Question: i Have an Array of Objects Like this:
The array is sorted based on the date:
'''
//My Actual React Context Dates are built with Date() and like this: Fri Apr 16 2021 13:22:24 GMT+0430 (Iran Daylight Time)
const transactions = [
{
"amount": 42,
"text": "",
"date": "2021-04-16T08:52:24.408Z",
"type": "Expense",
"category": "Car",
"id": "dda58c24-92fc-431f-a4eb-d89fad5cdf81"
},
{
"amount": 3000,
"text": "",
"date": "2021-04-14T19:30:00.000Z",
"type": "Income",
"category": "Salary",
"id": "915db4d8-1b20-4455-be06-c50b15920ae8"
},
{
"amount": 2997,
"text": "",
"date": "2021-03-17T20:30:00.000Z",
"type": "Income",
"category": "Salary",
"id": "ec1608b1-dc4f-428d-9d41-006322b2cf78"
},
{
"amount": 19993,
"text": "",
"date": "2021-02-01T20:30:00.000Z",
"type": "Income",
"category": "Salary",
"id": "5f51a268-4d68-4407-87f2-3156d27d5084"
},
{
"amount": 1000,
"text": "",
"date": "2021-01-06T20:30:00.000Z",
"type": "Expense",
"category": "Salary",
"id": "554b0776-8fad-46da-9609-e617f33b4e0e"
},
{
"amount": 96,
"text": "",
"date": "2020-08-06T19:30:00.000Z",
"type": "Income",
"category": "Salary",
"id": "1b806abf-9012-477f-9f1b-c99c53e1cb7d"
}]
const formatedDate = transactions.map((item) => {
return {
...item,
year: item.date.getFullYear(),
month: item.date.getMonth(),
};
});
'''

I have two questions:
1. How can I group them by Year and month?
2. How can I map over sorted and grouped output and make my page?
I found out that if I group them as One Object because objects can not be sorted I can't iterate over them.
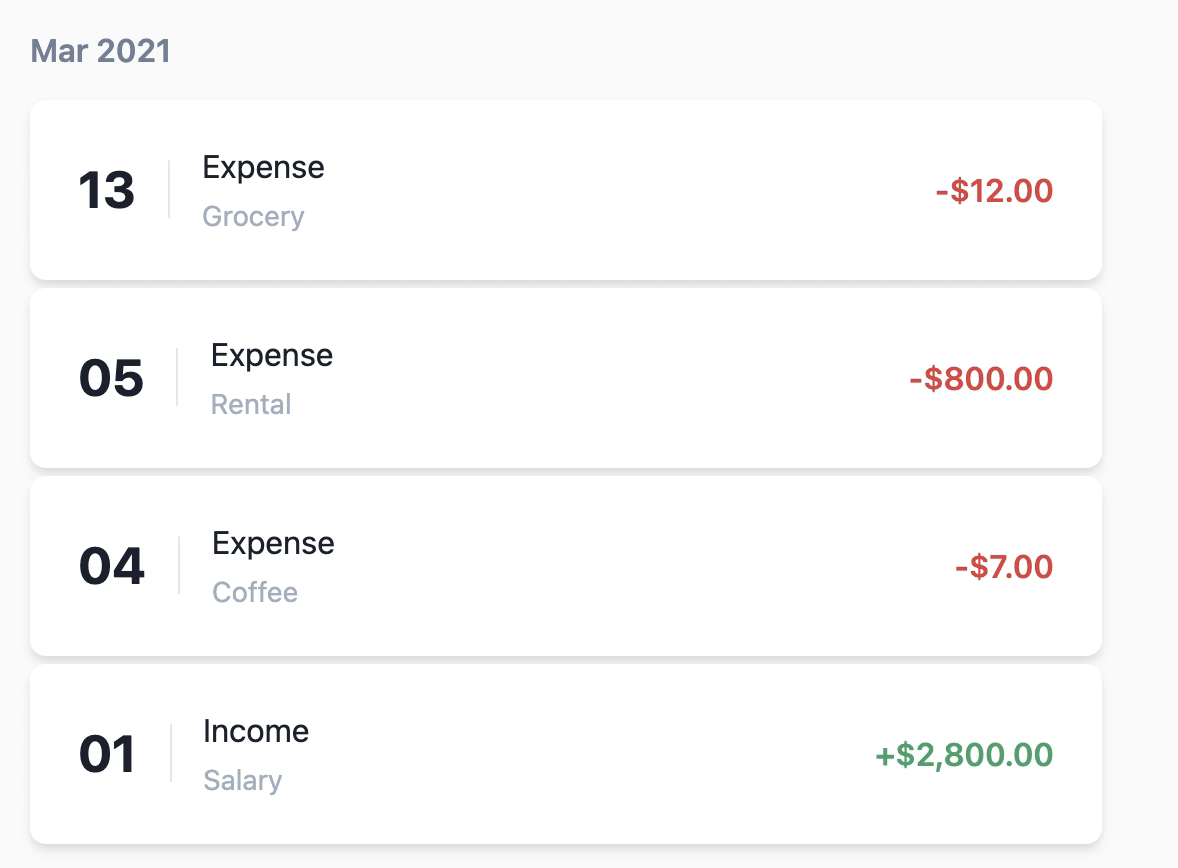
Answer: Alright! So this is a bit of a two-part task. First we'll conquer the object reorganization into years and months and then work on the actual HTML output:
# 1. Building our new Object (vs. Array)
### 1.1. As an Object
Here, I am converting the data you provided to an Object:
'''
const transactions = [
{ amount: 42, text: "", date: "2021-04-16T08:52:24.408Z", type: "Expense", category: "Car", id: "dda58c24-92fc-431f-a4eb-d89fad5cdf81" },
{ amount: 3000, text: "", date: "2021-04-14T19:30:00.000Z", type: "Income", category: "Salary", id: "915db4d8-1b20-4455-be06-c50b15920ae8" },
{ amount: 2997, text: "", date: "2021-03-17T20:30:00.000Z", type: "Income", category: "Salary", id: "ec1608b1-dc4f-428d-9d41-006322b2cf78" },
{ amount: 19993, text: "", date: "2021-02-01T20:30:00.000Z", type: "Income", category: "Salary", id: "5f51a268-4d68-4407-87f2-3156d27d5084" },
{ amount: 1000, text: "", date: "2021-01-06T20:30:00.000Z", type: "Expense", category: "Salary", id: "554b0776-8fad-46da-9609-e617f33b4e0e" },
{ amount: 96, text: "", date: "2020-08-06T19:30:00.000Z", type: "Income", category: "Salary", id: "1b806abf-9012-477f-9f1b-c99c53e1cb7d" }
];
const organizedTransactions = Object.fromEntries([...new Set(transactions.map(t => parseInt(t.date.split('-')[0])))].map(yr => [yr, Object.fromEntries([...new Set(transactions.filter(t => parseInt(t.date.split('-')[0]) === yr).map(t => parseInt(t.date.split('-')[1])))].map(mo => [mo, transactions.filter(t => parseInt(t.date.split('-')[0]) === yr && parseInt(t.date.split('-')[1]) === mo)]))]));
console.log(organizedTransactions);
'''
This works great for reorganizing our date by year and month, but it will actually create more work for us when trying to display the content in our HTML page. That's because JavaScript objects don't reliably respect their insertion order. We can organize the date ^this way but we'll need to convert it back to an array later when we want to sort it by year and month.
Instead, let's use a different version of that same function to convert the data into a series of nested arrays and then sort that date in descending order (most recent first):
### 1.2. As an Array
'''
const transactions = [
{ amount: 42, text: "", date: "2021-04-16T08:52:24.408Z", type: "Expense", category: "Car", id: "dda58c24-92fc-431f-a4eb-d89fad5cdf81" },
{ amount: 3000, text: "", date: "2021-04-14T19:30:00.000Z", type: "Income", category: "Salary", id: "915db4d8-1b20-4455-be06-c50b15920ae8" },
{ amount: 2997, text: "", date: "2021-03-17T20:30:00.000Z", type: "Income", category: "Salary", id: "ec1608b1-dc4f-428d-9d41-006322b2cf78" },
{ amount: 19993, text: "", date: "2021-02-01T20:30:00.000Z", type: "Income", category: "Salary", id: "5f51a268-4d68-4407-87f2-3156d27d5084" },
{ amount: 1000, text: "", date: "2021-01-06T20:30:00.000Z", type: "Expense", category: "Salary", id: "554b0776-8fad-46da-9609-e617f33b4e0e" },
{ amount: 96, text: "", date: "2020-08-06T19:30:00.000Z", type: "Income", category: "Salary", id: "1b806abf-9012-477f-9f1b-c99c53e1cb7d" }
];
const organizedTransactions = [...new Set(transactions.map(t => parseInt(t.date.split('-')[0])))].map(yr => [yr, [...new Set(transactions.filter(t => parseInt(t.date.split('-')[0]) === yr).map(t => parseInt(t.date.split('-')[1])))].map(mo => [mo, transactions.filter(t => parseInt(t.date.split('-')[0]) === yr && parseInt(t.date.split('-')[1]) === mo).map(t => ({ ...t, sign: t.type === "Income" ? 1 : -1 }))]).sort((a,b) => b[0] - a[0])]).sort((a,b) => b[0] - a[0]);
console.log(organizedTransactions);
'''
This will make our data much easier to iterate through sequentially, as it's now all in the correct order. I've also added an additional 'sign' property to each transaction's object to quickly tell whether it is an 'Income' or an 'Expense' without having to evaluate the strings repeatedly later.
# 2. Building our App ✨
Now for building out our HTML and CSS... You can run the snippet below and maximize the size of the snippet preview to see a larger preview or visit this <URL> to see it in action.
'''
const transactionsDiv = document.getElementById('transactions');
const transactionData = [
{ amount: 42, text: "", date: "2021-04-16T08:52:24.408Z", type: "Expense", category: "Car", id: "dda58c24-92fc-431f-a4eb-d89fad5cdf81" },
{ amount: 3000, text: "", date: "2021-04-14T19:30:00.000Z", type: "Income", category: "Salary", id: "915db4d8-1b20-4455-be06-c50b15920ae8" },
{ amount: 2997, text: "", date: "2021-03-17T20:30:00.000Z", type: "Income", category: "Salary", id: "ec1608b1-dc4f-428d-9d41-006322b2cf78" },
{ amount: 19993, text: "", date: "2021-02-01T20:30:00.000Z", type: "Income", category: "Salary", id: "5f51a268-4d68-4407-87f2-3156d27d5084" },
{ amount: 1000, text: "", date: "2021-01-06T20:30:00.000Z", type: "Expense", category: "Salary", id: "554b0776-8fad-46da-9609-e617f33b4e0e" },
{ amount: 96, text: "", date: "2020-08-06T19:30:00.000Z", type: "Income", category: "Salary", id: "1b806abf-9012-477f-9f1b-c99c53e1cb7d" }
];
const organizedTransactionData = [...new Set(transactionData.map(t => parseInt(t.date.split('-')[0])))].map(yr => [yr, [...new Set(transactionData.filter(t => parseInt(t.date.split('-')[0]) === yr).map(t => parseInt(t.date.split('-')[1])))].map(mo => [mo, transactionData.filter(t => parseInt(t.date.split('-')[0]) === yr && parseInt(t.date.split('-')[1]) === mo).map(t => ({ ...t, sign: t.type === "Income" ? 1 : -1 }))]).sort((a,b) => b[0] - a[0])]).sort((a,b) => b[0] - a[0]);
const leadZero = number => ('0'+number).slice(-2);
for (const [year, months] of organizedTransactionData) {
const formatMonth = new Intl.DateTimeFormat('en', { month: 'short' });
for (const [month, transactions] of months) {
transactionsDiv.insertAdjacentHTML('beforeend', '<h2 id="transaction-group-heading-${year}-${leadZero(month)}" class="transaction-group-heading">${formatMonth.format(new Date(transactions[0].date))} ${year}</h2><div class="transaction-group" id="transactions-${year}-${leadZero(month)}"></div>');
const monthDiv = transactionsDiv.querySelector('#transactions-${year}-${leadZero(month)}');
for (transaction of transactions) {
const date = new Date(transaction.date);
monthDiv.insertAdjacentHTML('beforeend', '<div class="transaction" tabindex="0" data-copy-content="${date.getMonth()+1}/${date.getDate()}/${date.getFullYear()}, ${transaction.type}, ${transaction.category}, ${!!(transaction.sign+1) ? '+' : '-'}$${transaction.amount.toString().split('.').map((e,i) => i ? e : e.split('').reverse().map(((f,j) => j && j % 3 === 0 ? f + ',' : f)).reverse().join('')).join('.')}"><div class="transaction-overview"><div class="transaction-date">${date.getDate()}</div><div class="transaction-type-category"><div class="transaction-type">${transaction.type}</div><div class="transaction-category">${transaction.category}</div></div><div class="transaction-amount ${transaction.type.toLowerCase()}">${!!(transaction.sign+1) ? '+' : '-'}$${transaction.amount.toString().split('.').map((e,i) => i ? e : e.split('').reverse().map(((f,j) => j && j % 3 === 0 ? f + ',' : f)).reverse().join('')).join('.')}</div></div><div class="transaction-details"><strong class="transaction-id-label">Transaction ID</strong><span class="transaction-id">${Math.floor(Math.random()*10e20).toString().replace(/0/g, '').slice(0,10)}</span><strong class="merchant-label">Merchant</strong><span class="merchant">Lorem Bizpsum</span><strong class="datetime-label">Datetime</strong><span class="datetime">${year}-${leadZero(month)}-${leadZero(date.getDate())} ${leadZero(date.getHours())}:${leadZero(date.getMinutes())}:${leadZero(date.getSeconds())} GTM${Math.sign(-1 * date.getTimezoneOffset())+1 ? '+' : '-'}${Math.abs(date.getTimezoneOffset()) / 60}</span></div></div>');
}
}
}
const transactions = Array.from(document.querySelectorAll('.transaction'));
const toggleFocus = transaction => (transactions.forEach(transaction => transaction.classList.remove('focused')), transaction.classList.toggle('focused'));
const applyFocus = transaction => (transactions.forEach(transaction => transaction.classList.remove('focused')), transaction.focus(), transaction.classList.add('focused'));
const removeFocus = transaction => transaction.classList.remove('focused');
const persistBlur = element => { element.blur(); element.focus(); element.blur(); };
document.addEventListener('focus', e => e.target?.matches('.transaction') && applyFocus(e.target));
document.addEventListener('focusout', e => e.target?.matches('.transaction') && removeFocus(e.target));
document.addEventListener('click', e => {
if (e.target?.matches('.transaction')) {
if (e.target.matches('.focused')) {
persistBlur(e.target);
removeFocus(e.target);
} else { toggleFocus(e.target); }
}
});
const copyToClipboard = str => {
const el = document.createElement('textarea');
el.value = str;
el.setAttribute('readonly', '');
el.style.position = 'absolute';
el.style.left = '-9999px';
document.body.appendChild(el);
const selected = document.getSelection().rangeCount > 0 ? document.getSelection().getRangeAt(0) : false;
el.select();
document.execCommand('copy');
document.body.removeChild(el);
if (selected) {
document.getSelection().removeAllRanges();
document.getSelection().addRange(selected);
}
};
document.addEventListener('keydown', e => {
const activeElement = document.activeElement;
if (e.keyCode === 67 && e.metaKey && activeElement.matches('.transaction')) {
copyToClipboard(activeElement.dataset.copyContent);
applyFocus(activeElement);
}
});
document.addEventListener('keyup', e => {
const activeElement = document.activeElement;
if (e.keyCode === 9 && activeElement.matches('.transaction')) {
applyFocus(activeElement);
}
});
'''
'''
@import url('https://fonts.googleapis.com/css2?family=Playfair+Display:ital,wght@0,500;1,500&family=Roboto+Mono&family=Roboto:wght@400;500;700&display=swap');
html {
background-color: #f9f9f9;
}
body {
display: flex;
flex-direction: column;
align-items: center;
padding: 0 20px 20px;
background-color: #f9f9f9;
font-family: "Roboto", sans-serif;
-webkit-font-smoothing: antialiased;
-moz-osx-font-smoothing: grayscale;
}
#transactions {
display: flex;
flex-direction: column;
align-items: center;
justify-content: center;
position: relative;
width: 100%;
max-width: 400px;
padding: 16px 40px 40px;
box-sizing: border-box;
}
#transactions::before {
content: "";
display: block;
position: absolute;
left: 0;
bottom: 0;
width: 100%;
height: calc(100% - 32px);
border: 7px double #c69e3d;
border-radius: 20px;
box-sizing: border-box;
pointer-events: none;
}
#transactions-heading {
display: inline-block;
align-self: flex-start;
position: relative;
margin: 0 0 30px -10px;
padding: 0 10px;
background-color: #f9f9f9;
font-family: "Playfair Display", serif;
font-size: 32px;
font-weight: 500;
font-style: italic;
text-align: center;
color: #c69e3d;
}
.transaction-group-heading {
display: block;
width: 100%;
margin: 0 0 15px;
font-size: 20px;
font-weight: 500;
color: #6e7c92;
}
.transaction-group {
display: flex;
flex-direction: column;
width: 100%;
box-sizing: border-box;
}
.transaction-group + .transaction-group-heading {
margin-top: 30px;
}
.transaction {
display: flex;
flex-direction: column;
position: relative;
width: 100%;
padding: 20px;
background-color: #fff;
border-radius: 15px;
box-shadow: 0 10px 20px -10px rgba(0, 0, 0, 0.25);
box-sizing: border-box;
text-align: left;
-webkit-user-select: none;
-moz-user-select: none;
-ms-user-select: none;
user-select: none;
cursor: pointer;
transition: all 0.15s ease-out;
}
.transaction + .transaction {
margin-top: 10px;
}
.transaction:focus, .transaction.focused {
background-color: #edf8ff;
box-shadow: inset 0 0 0 3px #2babff, 0 10px 20px -10px rgba(0, 0, 0, 0.25);
transform: scale(1.06);
outline: 0 !important;
z-index: 2;
}
.transaction + .transaction:focus,
.transaction + .transaction.focused,
.transaction:focus + .transaction,
.transaction.focused + .transaction {
margin-top: 20px;
}
.transaction-overview {
display: flex;
align-items: center;
justify-content: flex-start;
position: relative;
width: 100%;
box-sizing: border-box;
transition: inherit;
}
.transaction-overview, .transaction-details {
pointer-events: none;
}
.transaction-date {
padding: 5px 20px 5px 0;
border-right: 1px solid #dde4ed;
font-size: 28px;
font-weight: 700;
}
.transaction-type-category {
display: grid;
grid-template-rows: repeat(2, 1fr);
grid-gap: 5px;
/* fallback for older browsers */
gap: 5px;
flex: 1;
padding: 0 20px;
}
.transaction-type-category > .transaction-type {
font-size: 18px;
font-weight: 400;
color: #282730;
}
.transaction-type-category > .transaction-category {
font-size: 16px;
font-weight: 400;
color: #939fb4;
}
.transaction-amount {
font-size: 20px;
font-weight: 700;
}
.transaction-amount.income {
color: #319459;
}
.transaction-amount.expense {
color: #d92a32;
}
.transaction-details {
display: grid;
grid-template-columns: repeat(2, 1fr);
grid-gap: 5px;
gap: 5px;
padding-top: 0;
max-height: 0;
opacity: 0;
transition: inherit;
}
.transaction:focus .transaction-details,
.transaction.focused .transaction-details {
padding-top: 30px;
max-height: 150px;
opacity: 1;
}
.transaction-details strong {
font-size: 15px;
font-weight: 500;
color: #75849f;
}
.transaction-details span {
font-size: 15px;
font-weight: 400;
color: #282730;
}
.transaction-details .transaction-id {
font-family: "Roboto Mono", consolas, courier, monospace;
}
footer {
width: 100%;
max-width: 350px;
margin: 20px auto;
font-size: 14px;
text-align: center;
color: #6e7c92;
}
footer #copyright strong {
font-weight: 500;
color: #282730;
}
footer #copyright a {
position: relative;
border-bottom: 2px dashed #c69e3d;
font-weight: 500;
color: #c69e3d !important;
text-decoration: none !important;
z-index: 1;
transition: all 0.15s ease-out;
}
footer #copyright a:focus {
color: #fff !important;
outline: 0 !important;
}
footer #copyright a:focus::before {
transform: scale(1);
opacity: 1;
box-shadow: 0 0 0 3px rgba(43, 171, 255, 0.75);
}
footer #copyright a::before {
content: "";
display: block;
position: absolute;
left: -10px;
top: -5px;
width: calc(100% + 20px);
height: calc(100% + 10px);
background-color: #c69e3d;
border-radius: 20px;
box-sizing: border-box;
pointer-events: none;
transform: scale(0);
opacity: 0;
z-index: -1;
transition: inherit;
}
footer #social-icons {
display: flex;
align-items: center;
justify-content: center;
margin-top: 10px;
}
footer #social-icons a {
display: inline-flex;
align-items: center;
justify-content: center;
width: 40px;
height: 40px;
background-color: #c69e3d;
border-radius: 24px;
font-size: 24px;
color: #fff;
text-decoration: none !important;
transition: all 0.15s ease-out;
box-sizing: border-box;
}
footer #social-icons a:focus {
background-color: var(--brand-color);
outline: 0 !important;
box-shadow: 0 0 0 3px rgba(43, 171, 255, 0.75);
}
footer #social-icons a + a {
margin-left: 8px;
}
svg.spinner {
width: 80px;
height: 80px;
x: 0px;
y: 0px;
viewBox: 0 0 80 80;
transition: all 0.5 ease-out;
height: 0;
transform: scale(0);
opacity: 0;
}
svg.spinner:last-child {
height: 80px;
transform: scale(1);
opacity: 1;
}
svg.spinner circle {
fill: transparent;
stroke: #282730;
stroke-width: 6;
stroke-linecap: round;
stroke-dasharray: 251.2;
transform-origin: 40px 40px 0;
-webkit-animation: spinner 4s linear infinite;
animation: spinner 4s linear infinite;
}
@-webkit-keyframes spinner {
0% {
stroke-dashoffset: 52.8;
transform: rotate(0deg);
}
50% {
stroke-dashoffset: 251.2;
transform: rotate(720deg);
}
100% {
stroke-dashoffset: 52.8;
transform: rotate(1080deg);
}
}
@keyframes spinner {
0% {
stroke-dashoffset: 52.8;
transform: rotate(0deg);
}
50% {
stroke-dashoffset: 251.2;
transform: rotate(720deg);
}
100% {
stroke-dashoffset: 52.8;
transform: rotate(1080deg);
}
}
@media (max-width: 399px) {
#transactions-heading {
align-self: center;
margin: 0 0 30px 0;
font-size: 28px;
}
#transactions::before {
height: calc(100% - 30px);
}
}
@media (hover: hover) {
footer #copyright a:hover {
color: #fff !important;
}
footer #copyright a:hover::before {
transform: scale(1);
opacity: 1;
}
footer #social-icons a:hover {
background-color: var(--brand-color);
}
}
'''
'''
<script src="https://kit.fontawesome.com/07afc061fe.js"></script>
<div id="transactions"><h1 id="transactions-heading">My Transactions</h1><svg class="spinner"><circle cx="40" cy="40" r="36"></circle></svg></div>
<footer>
<div id="copyright"><i class="fab fa-creative-commons"></i> Designed and developed by <strong>Brandon McConnell</strong> to answer StackOverflow question <a href="https://stackoverflow.com/questions/67124430/group-array-of-objects-based-on-combination-of-year-and-month" target="_blank">#67124430</a></div>
<div id="social-icons">
<a href="https://codepen.io/brandonmcconnell/" target="_blank" title="Brandon McConnell on CodePen" style="--brand-color: #000;">
<i class="fab fa-codepen"></i>
</a>
<a href="https://stackoverflow.com/users/<PHONE>/brandon-mcconnell" target="_blank" title="Brandon McConnell on Stack Overflow" style="--brand-color: #f48024;">
<i class="fab fa-stack-overflow"></i>
</a>
<a href="https://twitter.com/endpaperstraws" target="_blank" title="Brandon McConnell on Twitter" style="--brand-color: #1da1f2;">
<i class="fab fa-twitter"></i>
</a>
<a href="https://github.com/brandonmcconnell" target="_blank" title="Brandon McConnell on GitHub" style="--brand-color: #6e5494;">
<i class="fab fa-github"></i>
</a>
</div>
</footer>
'''